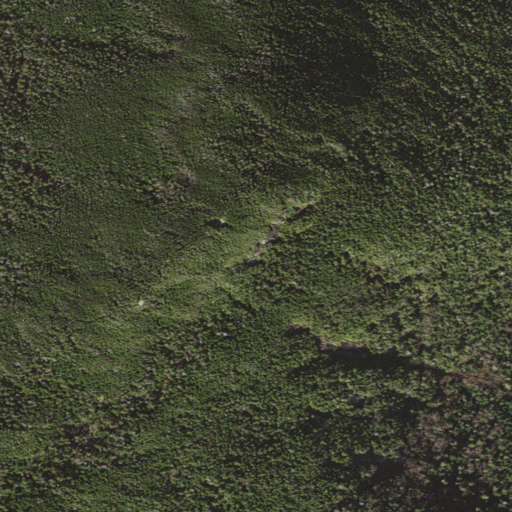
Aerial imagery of mountain in New Hampshire named North Carter Mountain containing evergreen forest and deciduous forest